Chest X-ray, AP view. Patient: 32 years old, sex F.
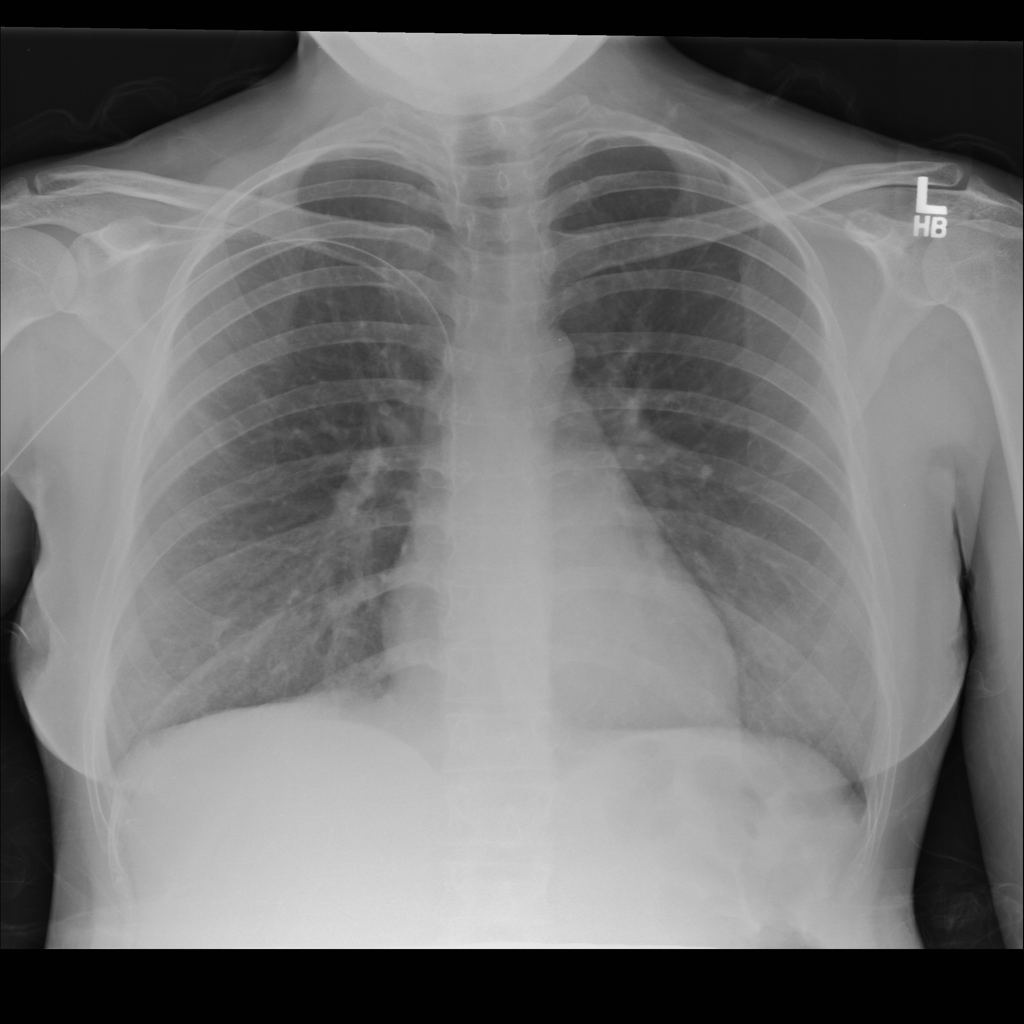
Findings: No Finding